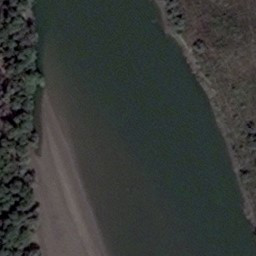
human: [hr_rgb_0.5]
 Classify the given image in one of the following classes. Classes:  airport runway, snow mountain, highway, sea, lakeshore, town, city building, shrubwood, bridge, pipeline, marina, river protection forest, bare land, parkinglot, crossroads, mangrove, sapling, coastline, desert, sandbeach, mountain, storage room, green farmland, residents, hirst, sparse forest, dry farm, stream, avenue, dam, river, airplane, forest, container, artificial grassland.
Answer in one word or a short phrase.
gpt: river